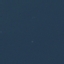
Land use / land cover class: SeaLake